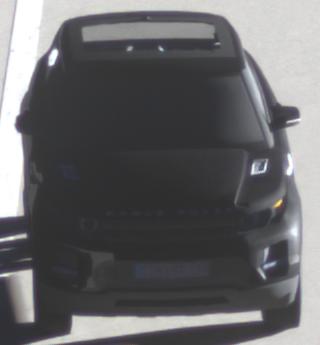
Make: Land Rover
Model: Range Rover Evoque 2.0 Si4
Detailed model: Range Rover Evoque (I)
Model produced from: 2011/08
Model produced until: 2013/11
Doors: 5
Color: black
Road condition: dry road
Daytime: sunrise or sunset
Contrast: high contrast